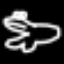
Label: frog